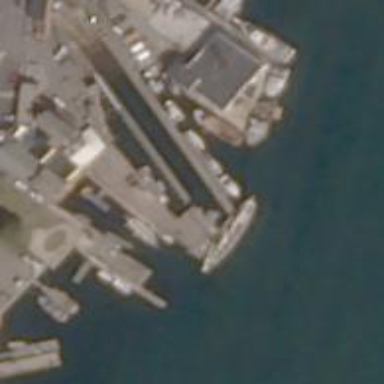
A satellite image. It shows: Man-made pier.